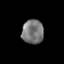
Tissue: prostate
Cell type: T cells
Senescence score: 0.3353
Nuclear area (px): 507
Mean DAPI intensity: 120.817